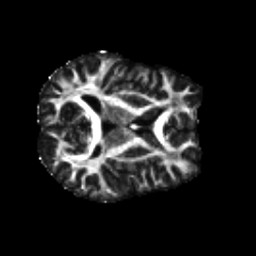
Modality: FA
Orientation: axial
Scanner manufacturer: siemens
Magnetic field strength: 3 T
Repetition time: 4.16 s
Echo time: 0.0806 s